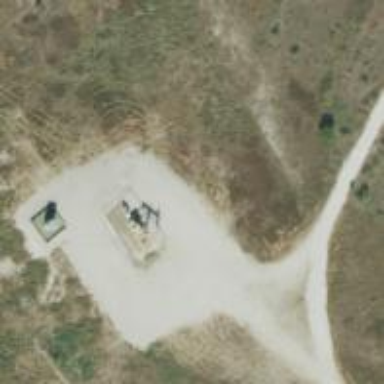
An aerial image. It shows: Petroleum well.